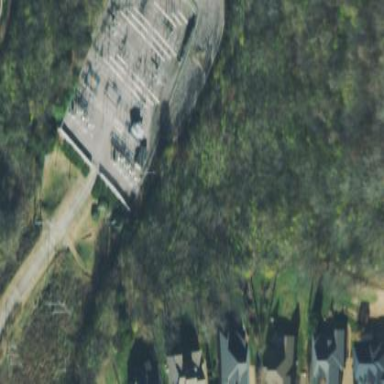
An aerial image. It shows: Power substation.